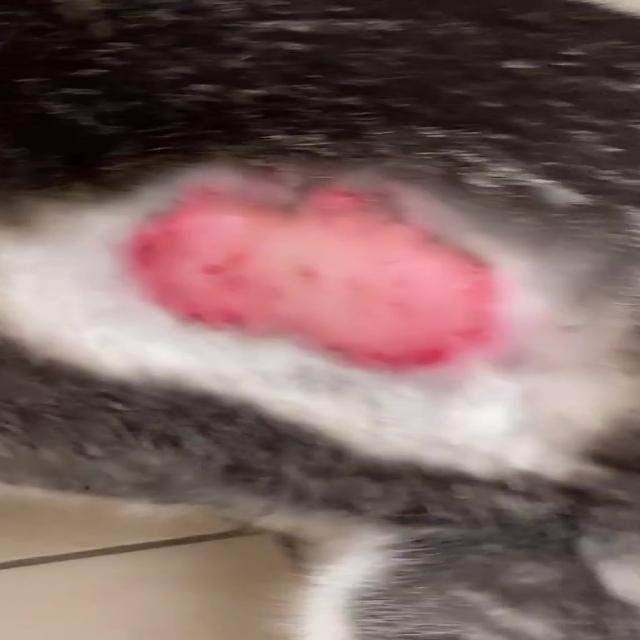
Canine dermatitis — inflammation of the skin presenting with erythema, pruritus, papules, and excoriation. May be allergic, contact, or atopic in origin.